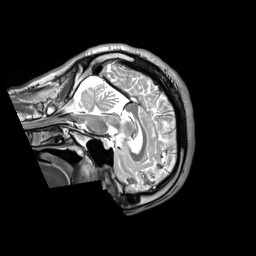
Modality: T2w
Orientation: sagittal
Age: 31
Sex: male
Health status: ill
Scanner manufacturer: siemens
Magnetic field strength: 3 T
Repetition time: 2.8 s
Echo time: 0.326 s